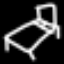
Label: bed